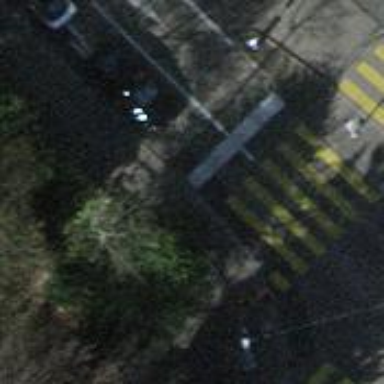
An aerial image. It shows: Kerb barrier.